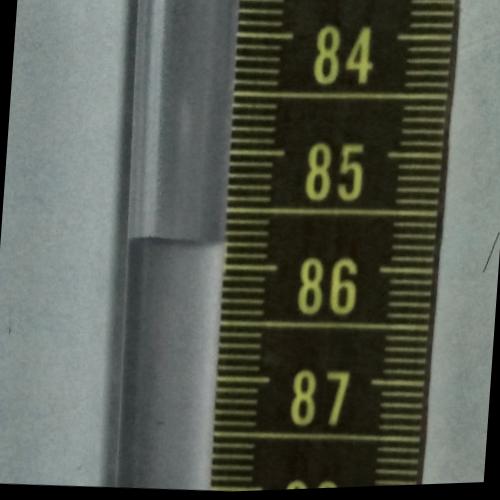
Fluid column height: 85.8 cm